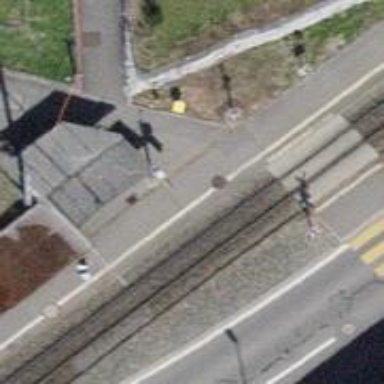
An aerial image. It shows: Public transport stop position for light rail.